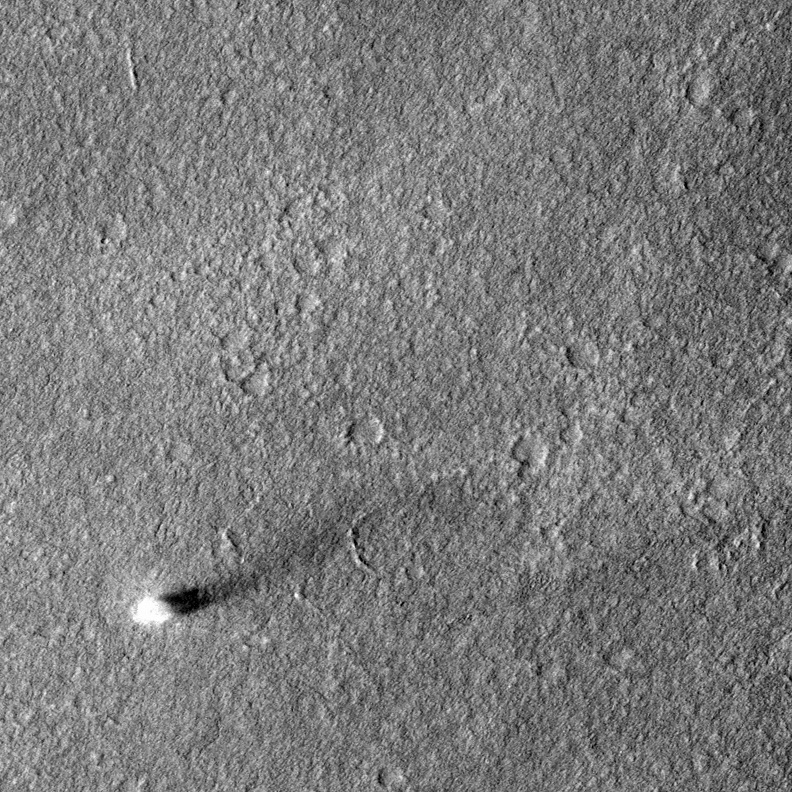
Label: dustdevil